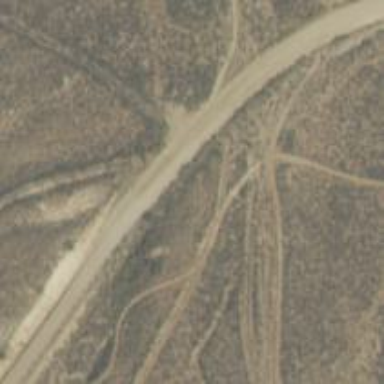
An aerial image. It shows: Unclassified road marked with advanced difficulty level for piste.